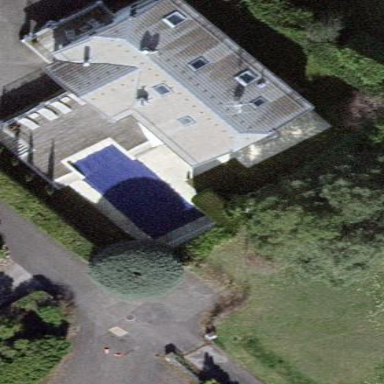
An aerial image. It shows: Swimming pool located in leisure land.